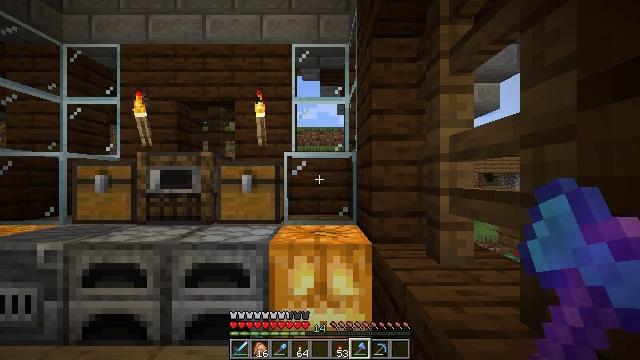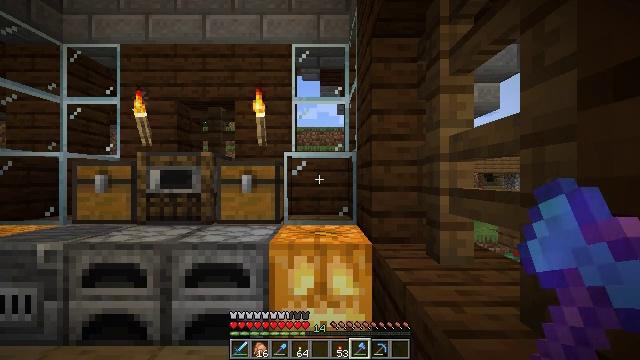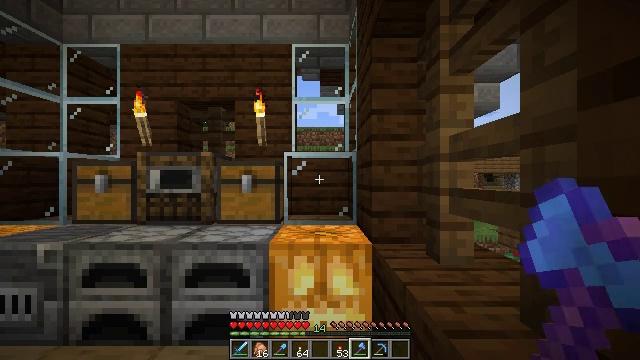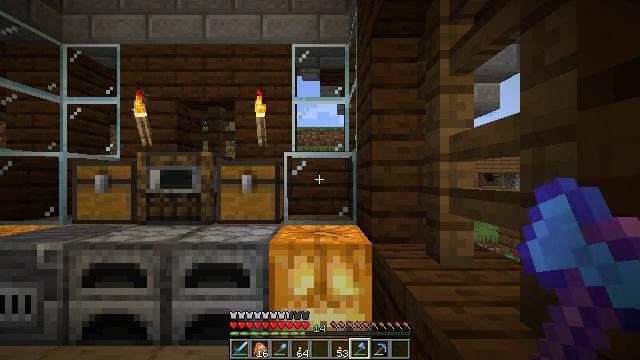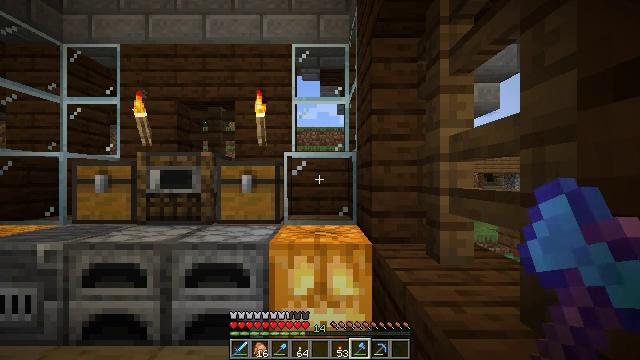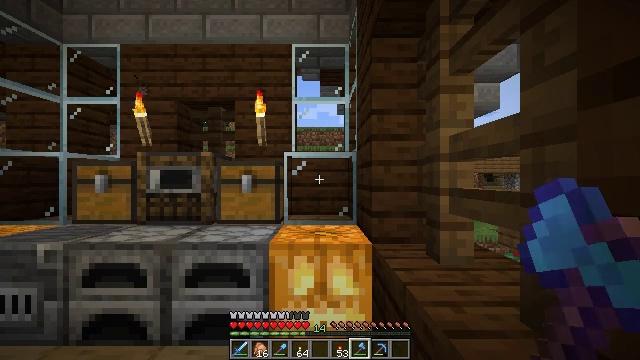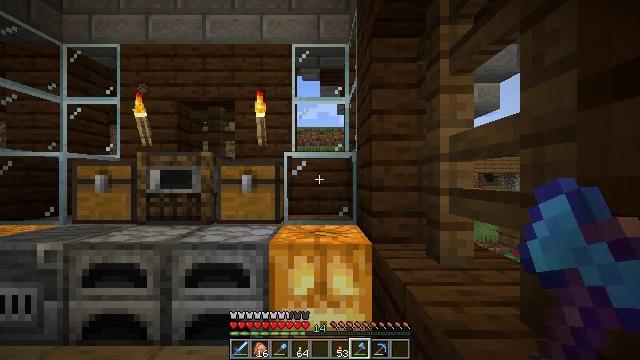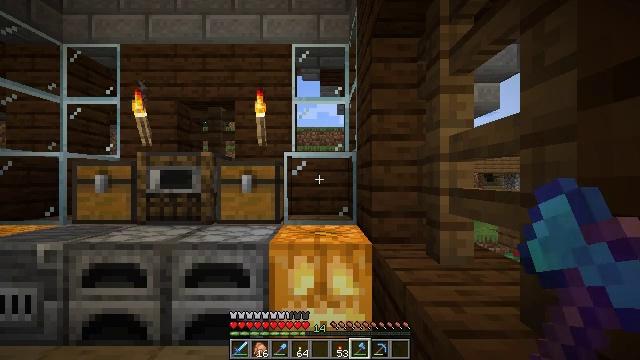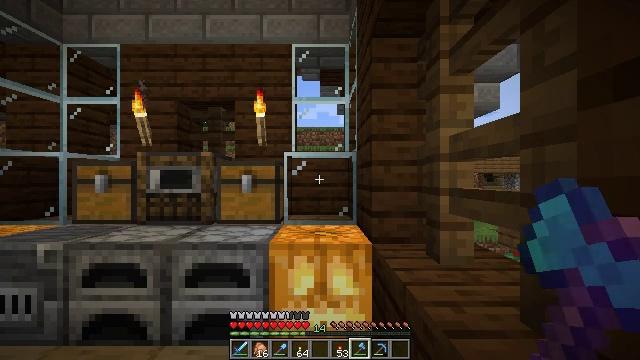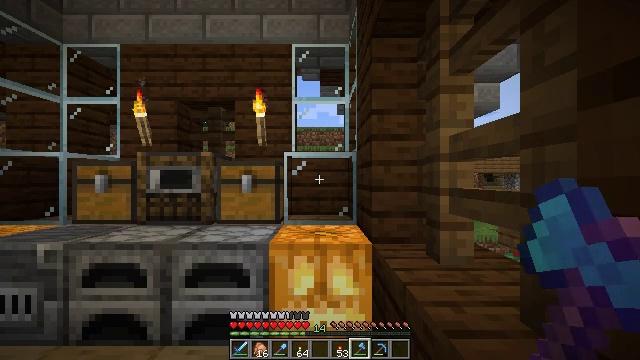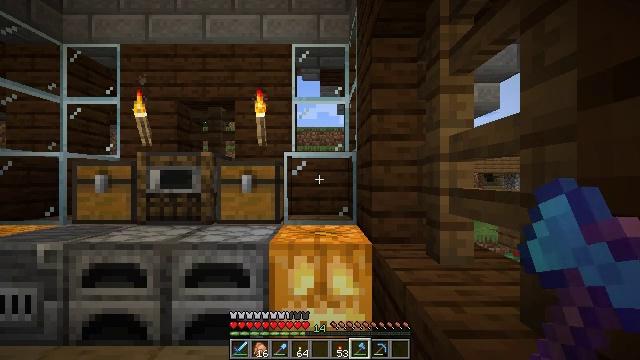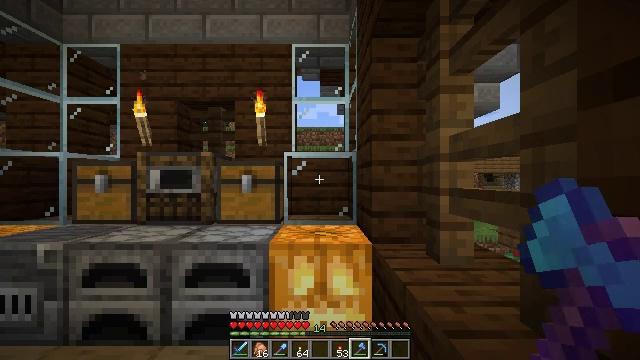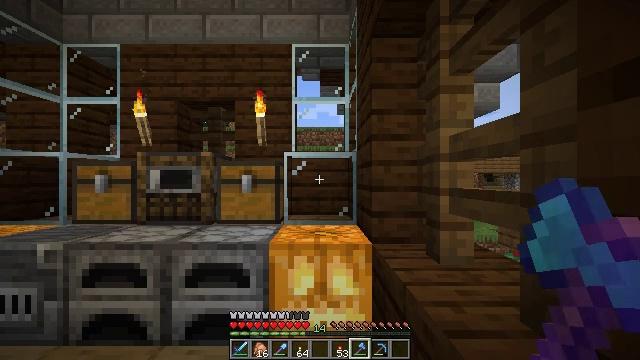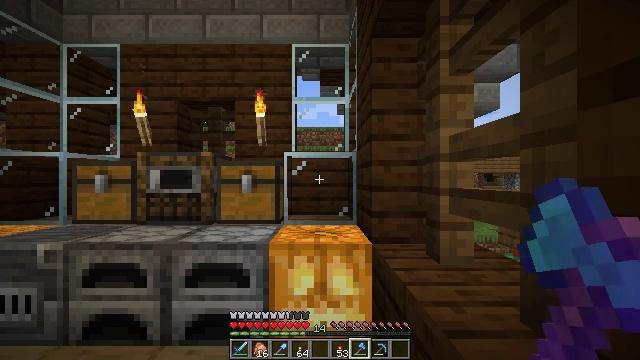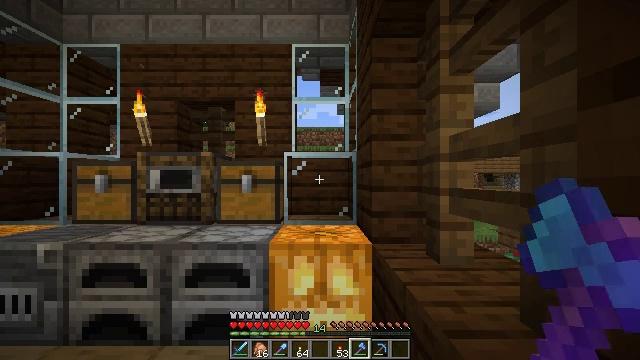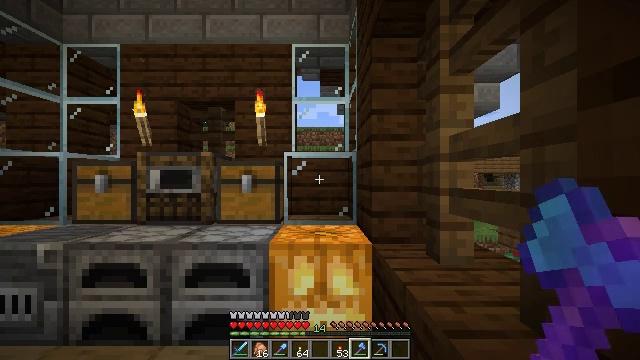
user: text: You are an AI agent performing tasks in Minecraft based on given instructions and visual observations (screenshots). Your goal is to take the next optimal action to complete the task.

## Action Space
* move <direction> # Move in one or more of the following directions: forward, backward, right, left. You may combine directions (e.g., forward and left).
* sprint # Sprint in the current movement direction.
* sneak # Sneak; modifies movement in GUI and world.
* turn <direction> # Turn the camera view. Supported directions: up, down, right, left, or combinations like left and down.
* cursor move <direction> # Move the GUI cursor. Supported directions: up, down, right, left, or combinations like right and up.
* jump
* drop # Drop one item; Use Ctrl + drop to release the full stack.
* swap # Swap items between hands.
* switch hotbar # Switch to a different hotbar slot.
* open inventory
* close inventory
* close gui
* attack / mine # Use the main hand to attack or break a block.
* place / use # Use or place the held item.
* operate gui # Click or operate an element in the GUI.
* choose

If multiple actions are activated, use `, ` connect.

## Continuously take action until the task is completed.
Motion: motion action
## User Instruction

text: Mix brown dye with wool to craft a brown bed.
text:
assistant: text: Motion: no_op
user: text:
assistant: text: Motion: no_op
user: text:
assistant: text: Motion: no_op
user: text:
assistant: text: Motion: no_op
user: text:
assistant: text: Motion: no_op
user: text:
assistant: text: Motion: no_op
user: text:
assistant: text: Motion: no_op
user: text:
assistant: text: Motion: no_op
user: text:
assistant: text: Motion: no_op
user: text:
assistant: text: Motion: no_op
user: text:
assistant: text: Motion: no_op
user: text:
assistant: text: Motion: no_op
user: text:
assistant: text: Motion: no_op
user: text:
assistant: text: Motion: no_op
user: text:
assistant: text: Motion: no_op
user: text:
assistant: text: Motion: no_op
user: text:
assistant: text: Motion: no_op
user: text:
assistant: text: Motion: no_op
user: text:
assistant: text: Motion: no_op
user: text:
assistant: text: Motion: no_op
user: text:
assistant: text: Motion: no_op
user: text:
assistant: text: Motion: no_op
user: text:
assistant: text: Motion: no_op
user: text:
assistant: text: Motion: no_op
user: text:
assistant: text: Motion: no_op
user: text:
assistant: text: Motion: no_op
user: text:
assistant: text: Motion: no_op
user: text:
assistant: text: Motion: no_op
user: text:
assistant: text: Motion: no_op
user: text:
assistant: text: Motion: no_op